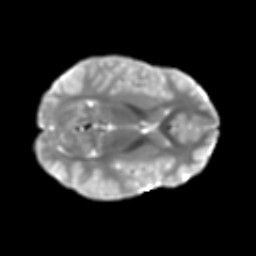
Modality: T2w
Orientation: axial
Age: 11
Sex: female
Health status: ill
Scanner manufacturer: ge
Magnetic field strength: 3 T
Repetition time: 6.752 s
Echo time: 0.079 s